Field crop: maize
Growth stage: 2
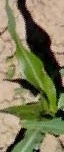
Species: maize